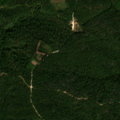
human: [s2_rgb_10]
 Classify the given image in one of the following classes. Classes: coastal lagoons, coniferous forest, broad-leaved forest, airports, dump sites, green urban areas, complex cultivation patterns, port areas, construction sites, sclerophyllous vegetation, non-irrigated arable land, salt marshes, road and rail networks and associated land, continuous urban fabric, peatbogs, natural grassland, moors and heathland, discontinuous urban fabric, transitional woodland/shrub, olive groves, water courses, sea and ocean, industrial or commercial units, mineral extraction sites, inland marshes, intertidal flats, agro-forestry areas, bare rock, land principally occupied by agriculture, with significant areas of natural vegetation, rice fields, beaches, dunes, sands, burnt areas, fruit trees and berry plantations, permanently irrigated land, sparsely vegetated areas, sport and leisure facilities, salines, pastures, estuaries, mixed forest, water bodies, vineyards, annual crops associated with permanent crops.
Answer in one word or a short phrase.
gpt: broad-leaved forest